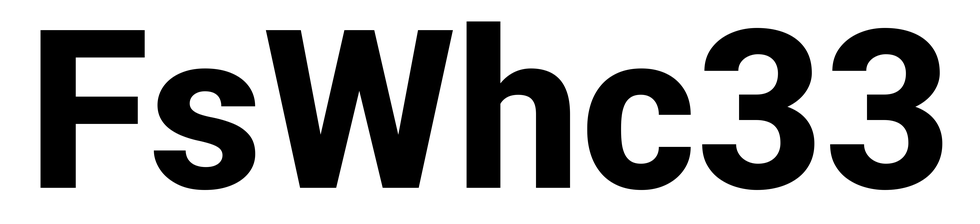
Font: Roboto_ExtraBold